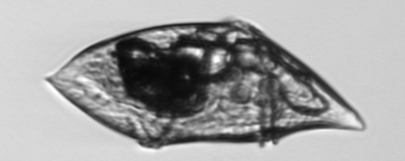
Label: Gyrodinium